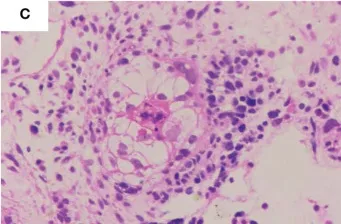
Pathological images of the pulmonary blastoma patient. (A-C) Representative images showing spindle-shaped or oval tumor cells with diffuse infiltrative growth, necrosis of limited cartilage components, and loose interstitium. (B, C) Microscopic magnification x400.
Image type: pathology (h&e)